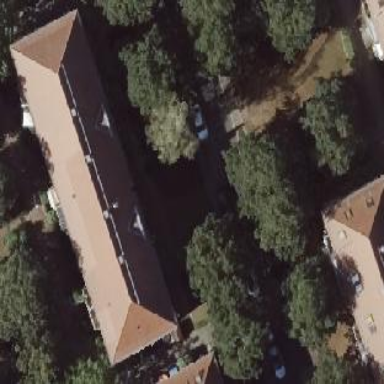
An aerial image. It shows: Hipped-roof building with apartments.